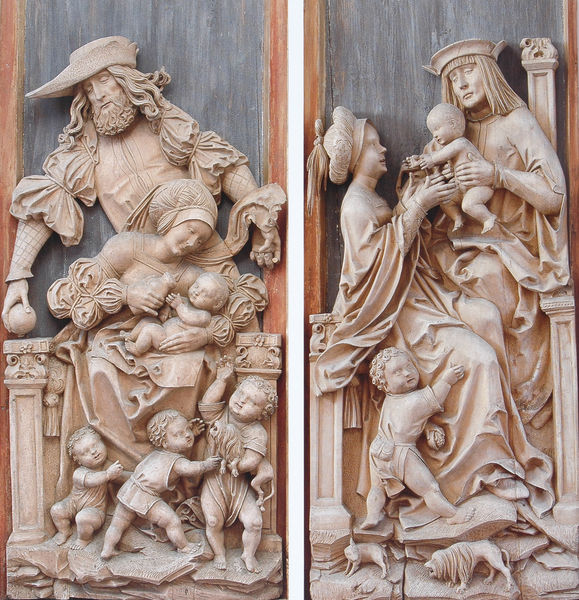
Titel: Hochaltar, Flügelreliefs
Künstler: Daniel Mauch
Standort: Bieselbach
Institution: Kapelle hl. Franziskus Xaverius
Schlagwörter: blau, mann, nackt, frauen, menschen, sitzen, brust, frankreich, frau, frisur, grau, haar, hintergrund, holz, hut, hüte, kleid, kleider, marmor, männer, stuhl, säule, säulen, hund, hunde, rot, tiere, haube, mode, rock, alt, bart, kappe, mützen, trinken, wand, arme, diener, falten, gesicht, sockel, stein, vollbart, ärmel, hände, flach, kirche, haare, reich, eltern, familie, gewänder, kind, mutter, paar, vater, gotik, locken, puffärmel, renaissance, rosa, kinder, kanne, skulptur, statue, beine, deutschland, apfel, relief, füße, italien, jungen, knaben, baby, figuren, kaiser, könig, thron, gestühl, spielen, faltenwurf, plastik, hoch, foto, fotografie, photographie, gefäß, amme, babys, stillen, barfuß, füttern, kugel, fürst, altar, kapitell, schnitzerei, photo, verziert, portal, sthul, sandstein, farbfoto, jesus, mittelalter, elisabeth, konsolen, löwe, gips, taufe, maria, korinthisch, madonna, putti, szenen, familien, sakral, aufnahme, schnitzwerk, altarbild, gewandfalten, joseph, elfenbein, säugling, monster, tief, korintisch, paare, schnitzkunst, tafeln, ulm, nähren, gegensatz, figure, holzschnitzerei, ungefasst, caritas, anna selbdritt, felsplatten, locjken frisur, reflief, rleif, sessl, riemschneider, wandrelief, beyreuth, kzgel